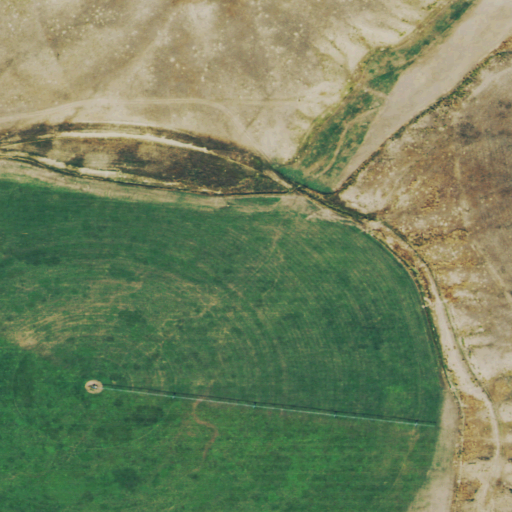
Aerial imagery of valley in Colorado named Bell Rock Gulch containing cultivated crops, shrub, grassland, and pasture